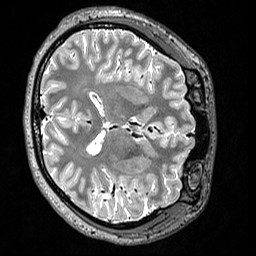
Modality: T2w
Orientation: axial
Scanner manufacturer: siemens
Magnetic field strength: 3 T
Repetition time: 3.2 s
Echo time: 0.565 s